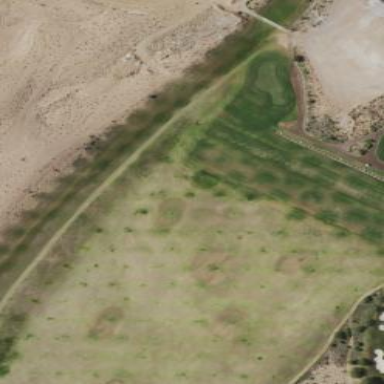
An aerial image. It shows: Grassy area designated as golf tee.